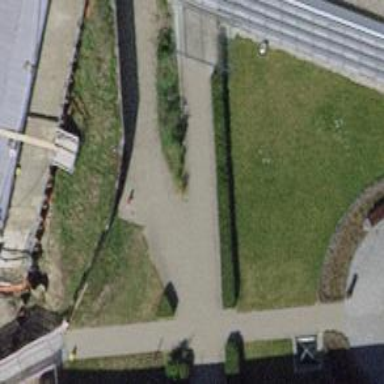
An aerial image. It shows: Path made of paving stones.